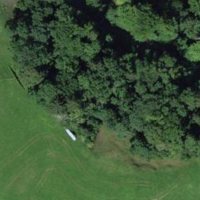
EUNIS habitat code: 41
Species observed at this site:
Fagus sylvatica
Ilex aquifolium